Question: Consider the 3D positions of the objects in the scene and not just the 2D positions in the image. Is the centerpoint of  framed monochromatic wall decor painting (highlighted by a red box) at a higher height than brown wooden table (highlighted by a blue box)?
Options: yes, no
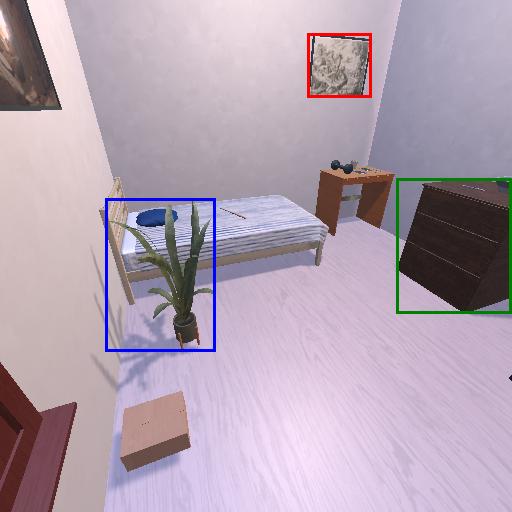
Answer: yes